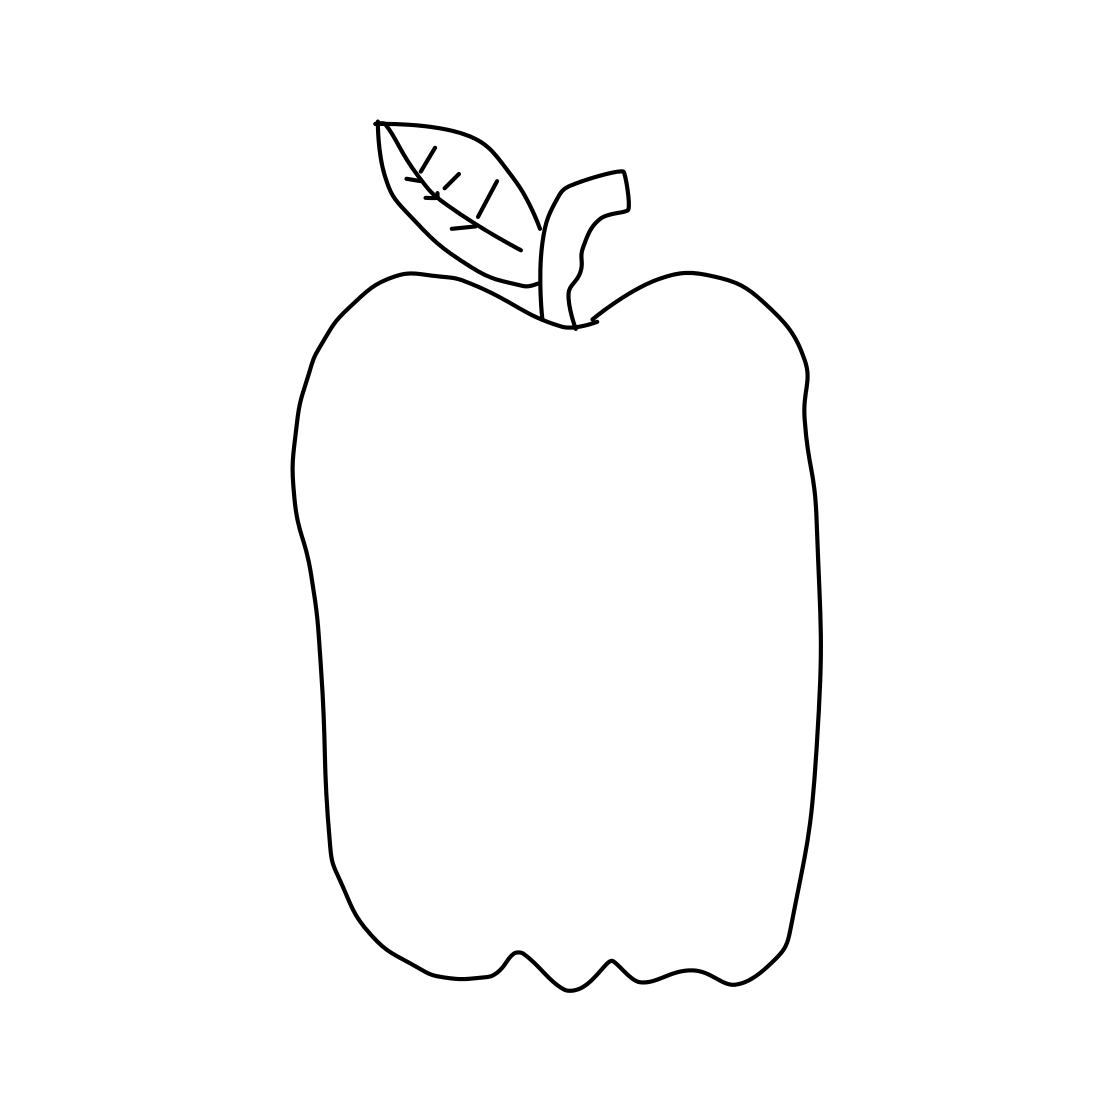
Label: apple